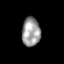
Tissue: prostate
Cell type: T cells
Senescence score: 0.6839
Nuclear area (px): 524
Mean DAPI intensity: 156.08